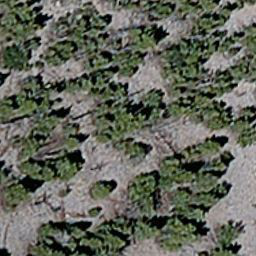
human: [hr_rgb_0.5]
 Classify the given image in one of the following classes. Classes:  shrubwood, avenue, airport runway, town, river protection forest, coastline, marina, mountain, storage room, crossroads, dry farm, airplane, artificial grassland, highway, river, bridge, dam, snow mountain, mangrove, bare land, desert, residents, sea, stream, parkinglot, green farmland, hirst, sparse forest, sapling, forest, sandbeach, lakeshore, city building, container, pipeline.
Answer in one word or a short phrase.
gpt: sparse forest